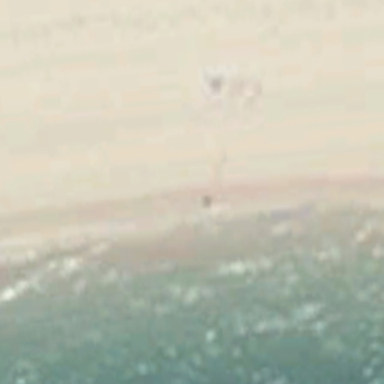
No one on the beach here to play .